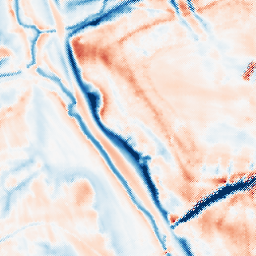
Category: multiscale
Decomposition family: dog_multiscale
Decomposition parameters: sigma_ratio: 1.4
n_scales: 6
base_sigma: 1
Upsampling method: regularized
Upsampling parameters: scale: 4
lambda_reg: 0.1
Upsampling scale: 4